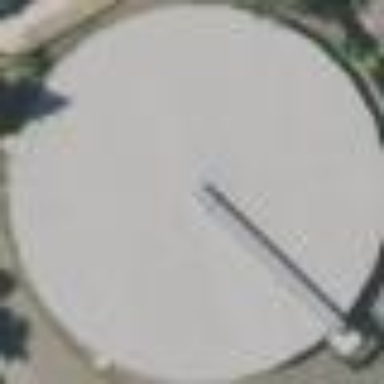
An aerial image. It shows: Water tank constructed by man.